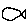
Label: fish